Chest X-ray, PA view. Patient: 54 years old, sex M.
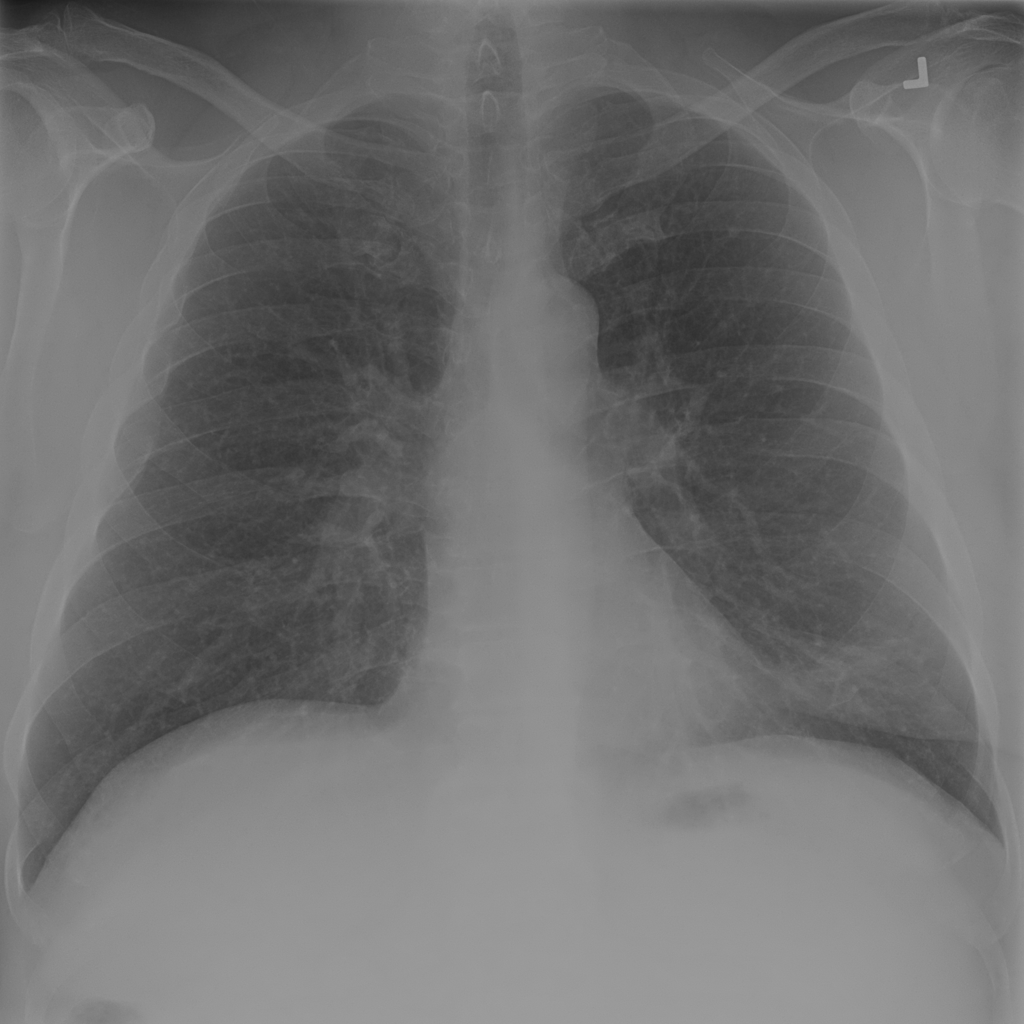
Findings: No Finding